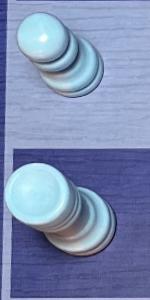
Label: Rook_White